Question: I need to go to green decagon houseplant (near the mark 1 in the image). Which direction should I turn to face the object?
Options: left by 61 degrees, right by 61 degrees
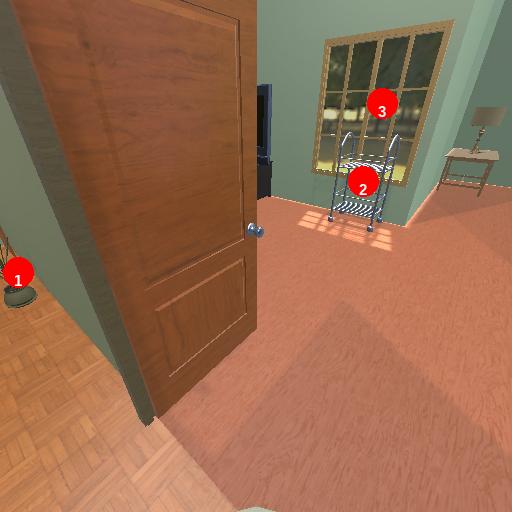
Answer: left by 61 degrees